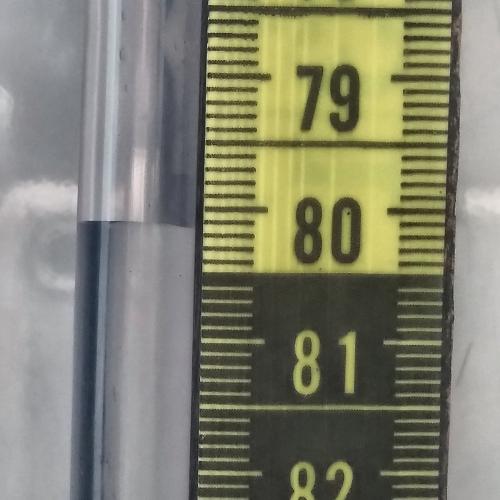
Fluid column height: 80.1 cm